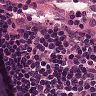
Metastatic tissue present: no